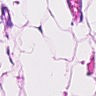
Metastatic tissue present: no